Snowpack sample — Snodgrass Mountain, Crested Butte, Colorado (2/4/25, 12:06 PM MST)
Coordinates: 38.923, -106.968
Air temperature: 35 °F
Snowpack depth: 80 cm
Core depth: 70 cm
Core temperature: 32 °F
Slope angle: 14°, slope face: 78°
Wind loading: low
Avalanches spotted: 0
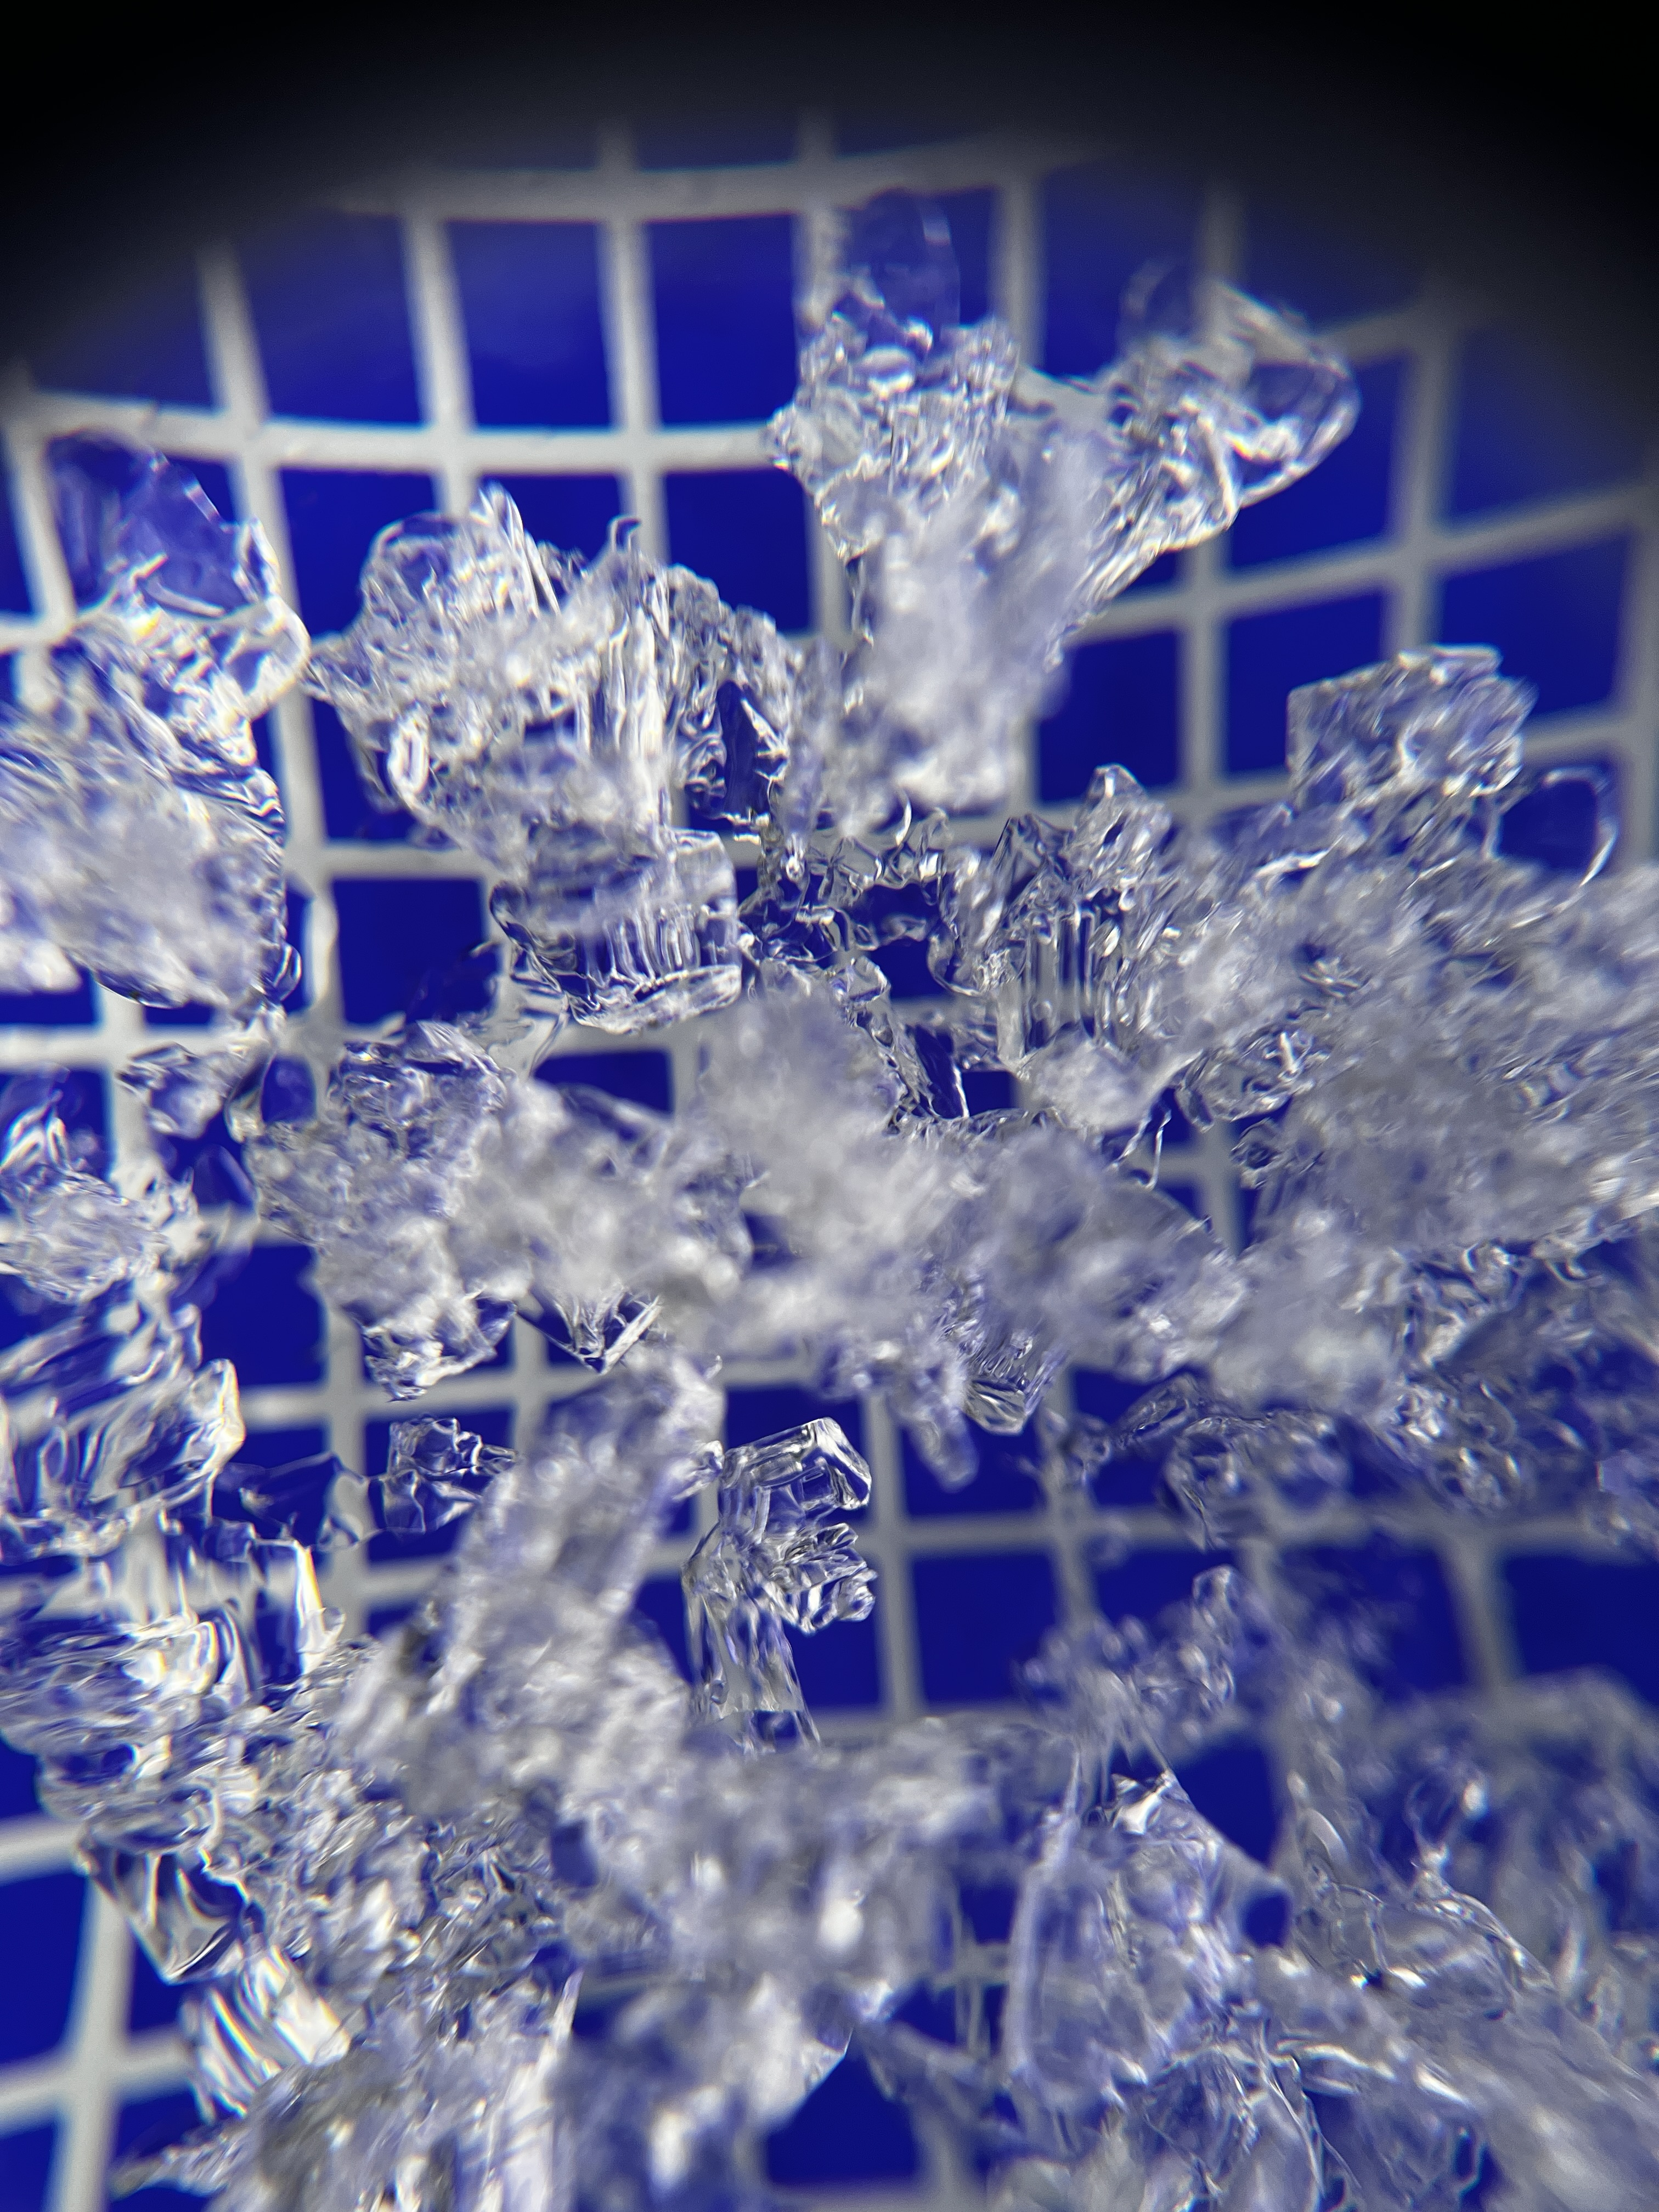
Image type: magnified_profile
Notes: No avalanches nearby, unusually warm weather for the last month reported by residents, Collected 25 yards from treeline